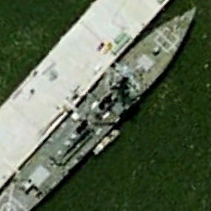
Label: Arleigh_Burke-class_destroyer